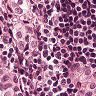
Metastatic tissue present: yes